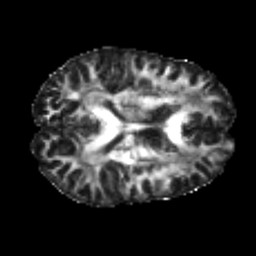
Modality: FA
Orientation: axial
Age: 24
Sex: male
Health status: healthy
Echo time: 0.074 s